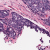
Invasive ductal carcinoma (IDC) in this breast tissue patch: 1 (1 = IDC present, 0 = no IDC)